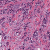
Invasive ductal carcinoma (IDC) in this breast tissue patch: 1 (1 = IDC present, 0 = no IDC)